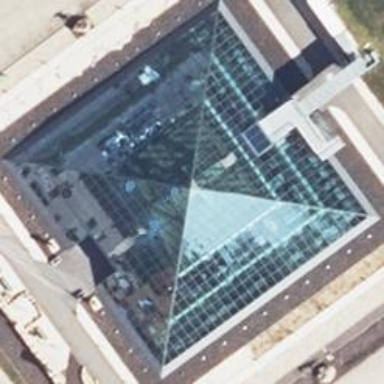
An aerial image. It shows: Building with pyramidal glass roof.